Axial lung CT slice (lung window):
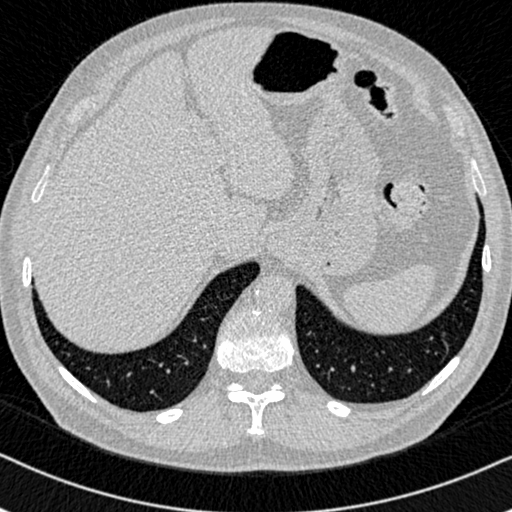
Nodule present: no